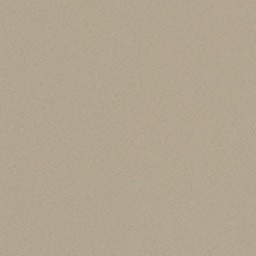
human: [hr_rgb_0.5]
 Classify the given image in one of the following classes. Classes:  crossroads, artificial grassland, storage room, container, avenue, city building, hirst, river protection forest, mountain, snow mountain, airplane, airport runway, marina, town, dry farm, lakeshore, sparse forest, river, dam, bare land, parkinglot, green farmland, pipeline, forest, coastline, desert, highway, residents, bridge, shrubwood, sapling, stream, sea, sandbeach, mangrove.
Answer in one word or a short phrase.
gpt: desert